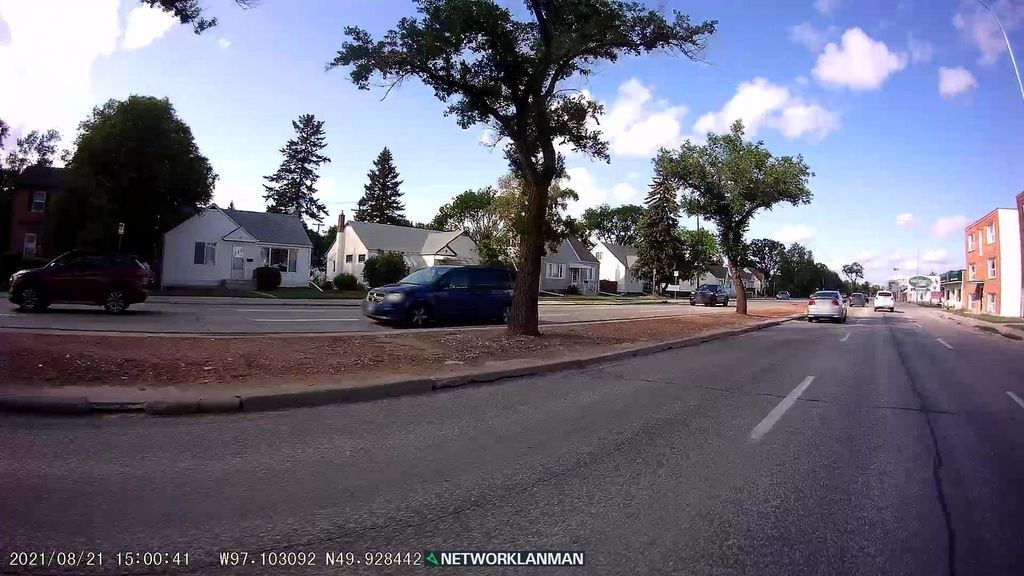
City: winnipeg